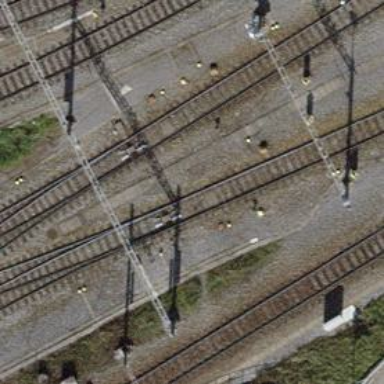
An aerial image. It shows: Railway switch.